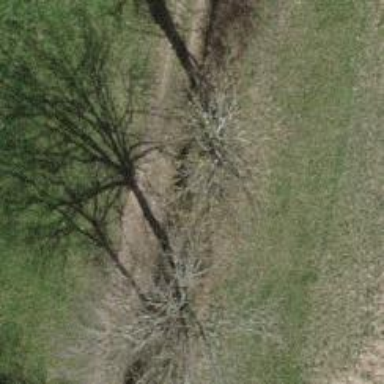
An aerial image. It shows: Broadleaved tree with lush leaves.